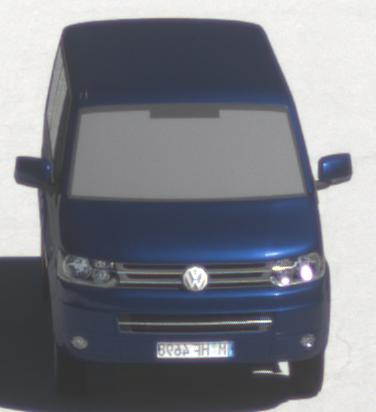
Make: VW Commercial Vehicles (Nutzfahrzeuge)
Model: T5 Multivan 2.0
Detailed model: T5 Multivan
Model produced from: 2009/09
Model produced until: 2013/06
Doors: 4
Color: blue
Road condition: dry road
Daytime: midday
Contrast: high contrast